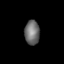
Tissue: lung
Cell type: Epithelial cells
Senescence score: 0.243
Nuclear area (px): 355
Mean DAPI intensity: 109.414